Question: I have a fire base data structured like this:

I want to list all the keys under candidate_employer that start with for example "5_" using JavaScript
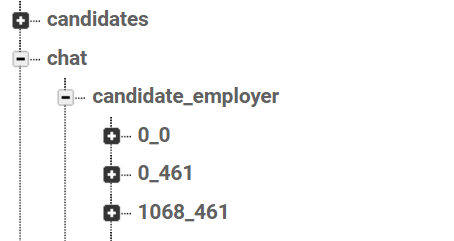
Answer: Something like this should work:
'''
let root = firebase.database().ref();
let ref = root.child("chat/candidate_employer");
let query = ref.orderByKey().startAt("5_").endAt("5~");
query.once("value").then(function(results) {
results.forEach(function(snapshot) {
console.log(snapshot.key);
})
})
'''
Also see the Firebase documentation on <URL>.